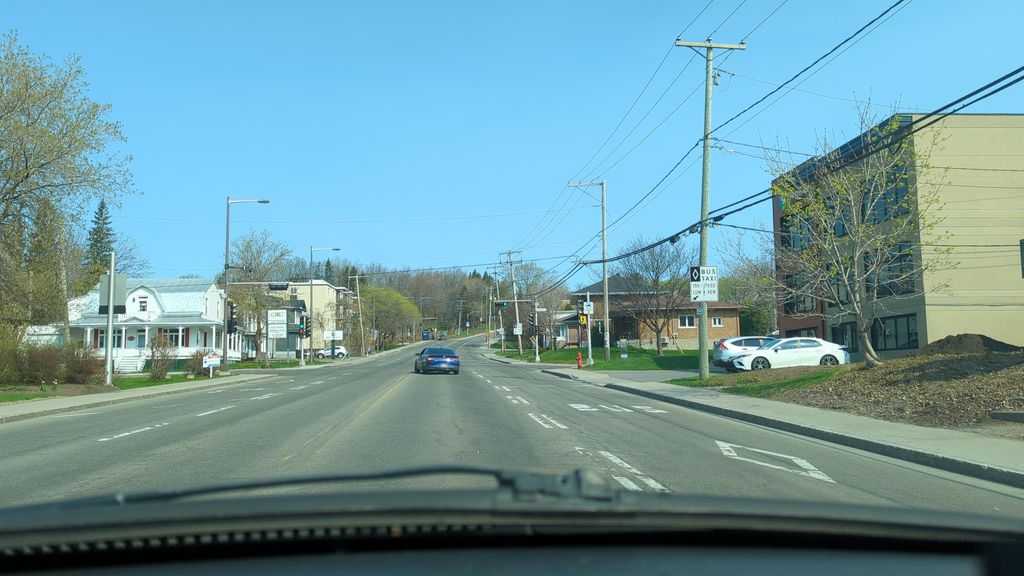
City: quebec_city